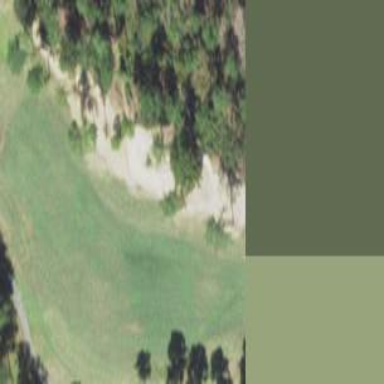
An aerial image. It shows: Golf bunker.